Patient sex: M
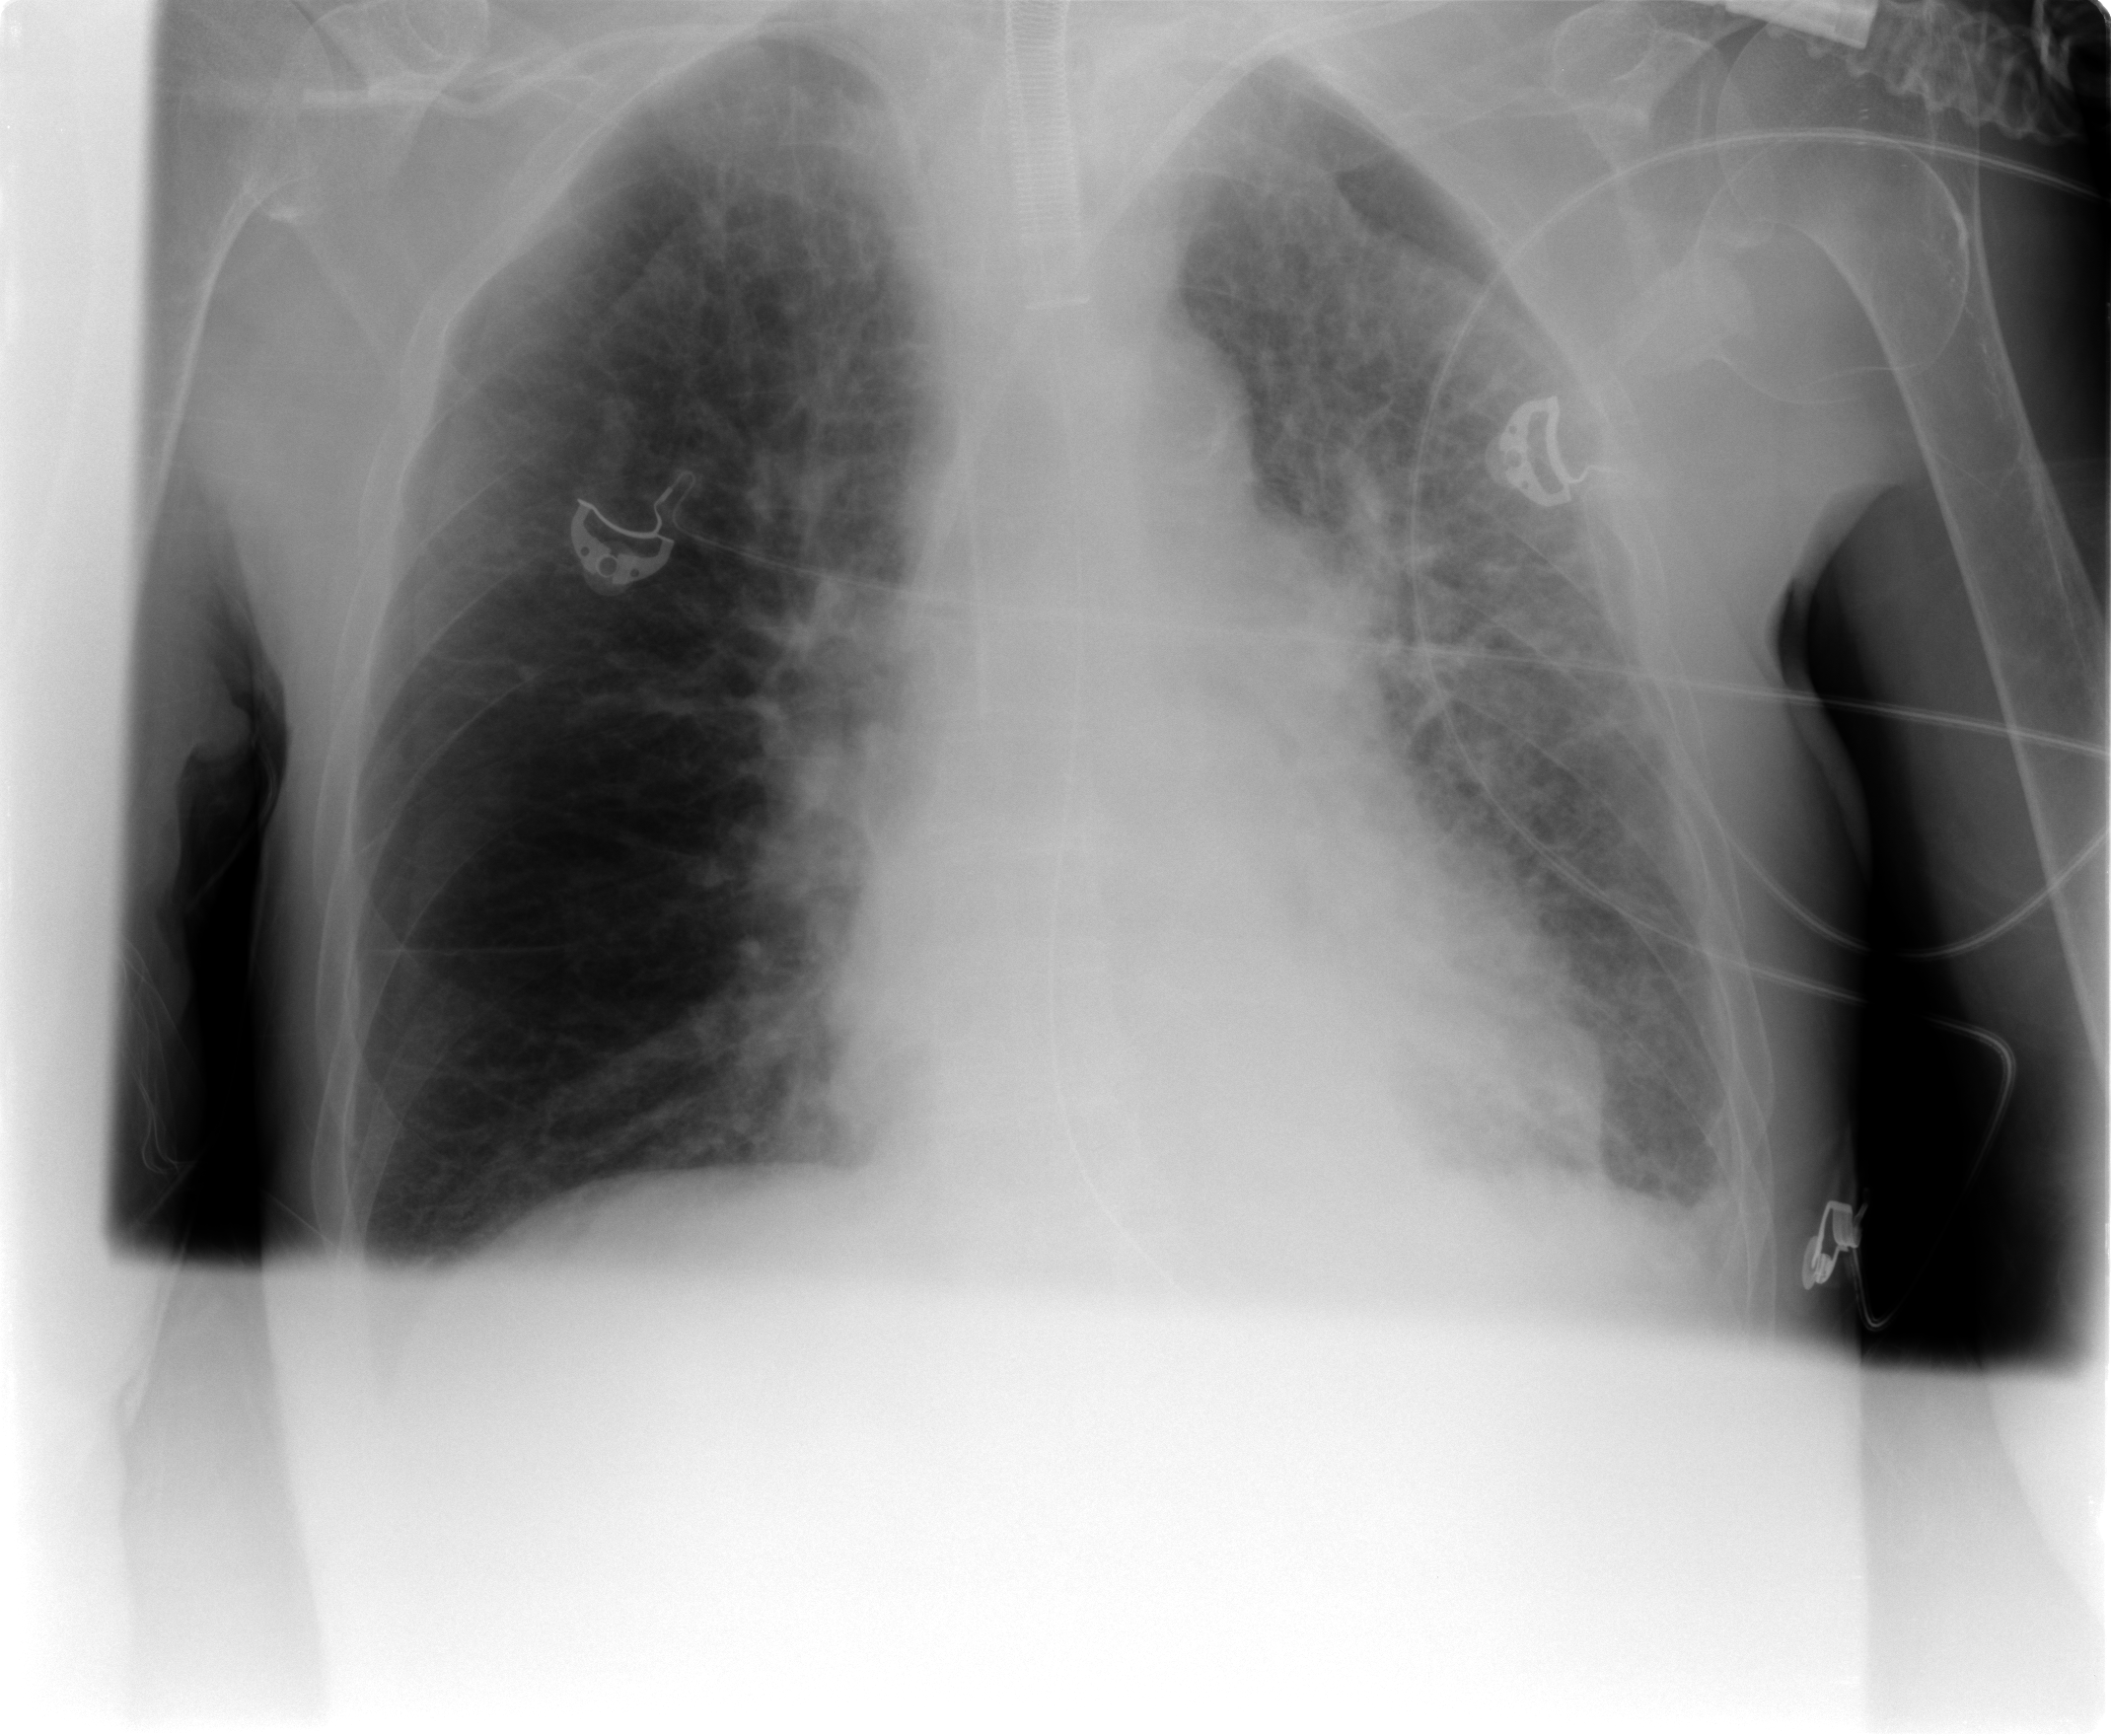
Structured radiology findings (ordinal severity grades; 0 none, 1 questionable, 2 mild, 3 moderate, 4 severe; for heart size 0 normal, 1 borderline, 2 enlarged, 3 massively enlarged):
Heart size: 0
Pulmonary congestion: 3
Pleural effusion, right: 3
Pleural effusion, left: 2
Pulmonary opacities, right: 2
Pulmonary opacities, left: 2
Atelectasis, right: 2
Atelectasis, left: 2